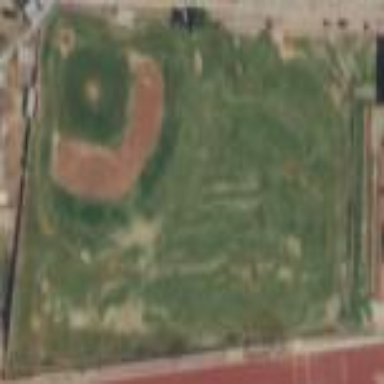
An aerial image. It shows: Baseball pitch for leisure land.